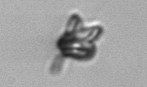
Label: Pyramimonas_longicauda